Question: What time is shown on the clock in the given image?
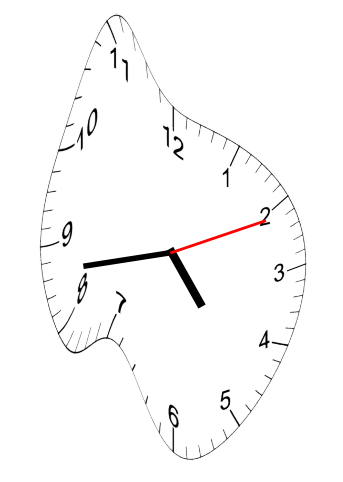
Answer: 04:43:11